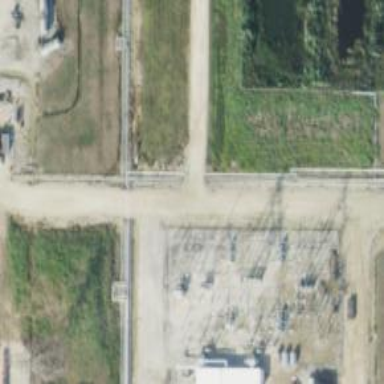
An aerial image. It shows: Switch for power supply.